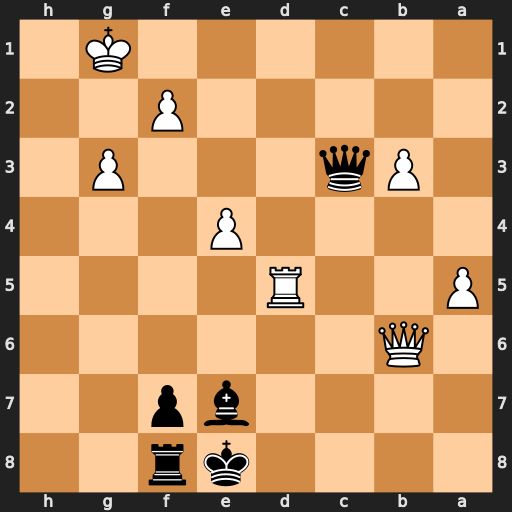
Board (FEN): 4kr2/4bp2/1Q6/P2R4/4P3/1Pq3P1/5P2/6K1
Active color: b
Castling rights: -
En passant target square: -
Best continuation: Qe1+ Kg2 Qxe4+